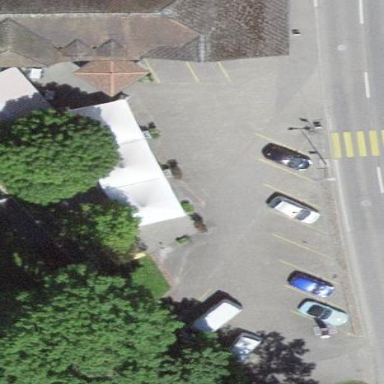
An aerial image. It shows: Parking area with surface.